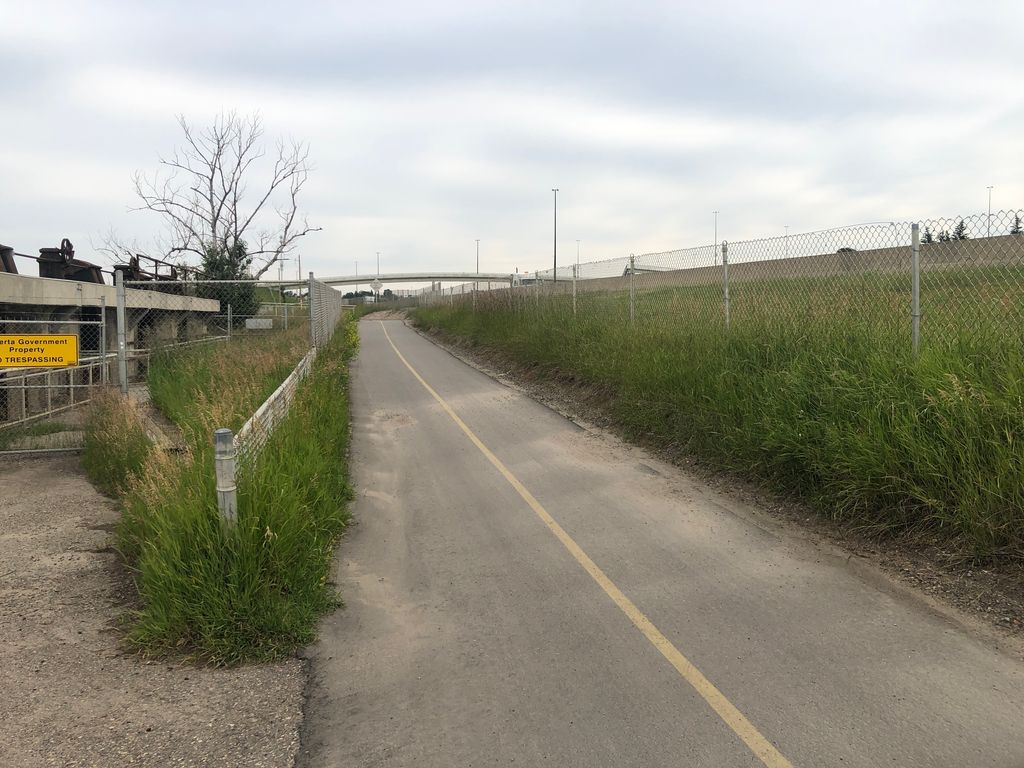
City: calgary